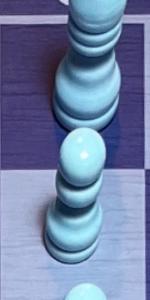
Label: Pawn_White